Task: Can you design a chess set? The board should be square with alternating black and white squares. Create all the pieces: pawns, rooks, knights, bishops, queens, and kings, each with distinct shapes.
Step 2509:
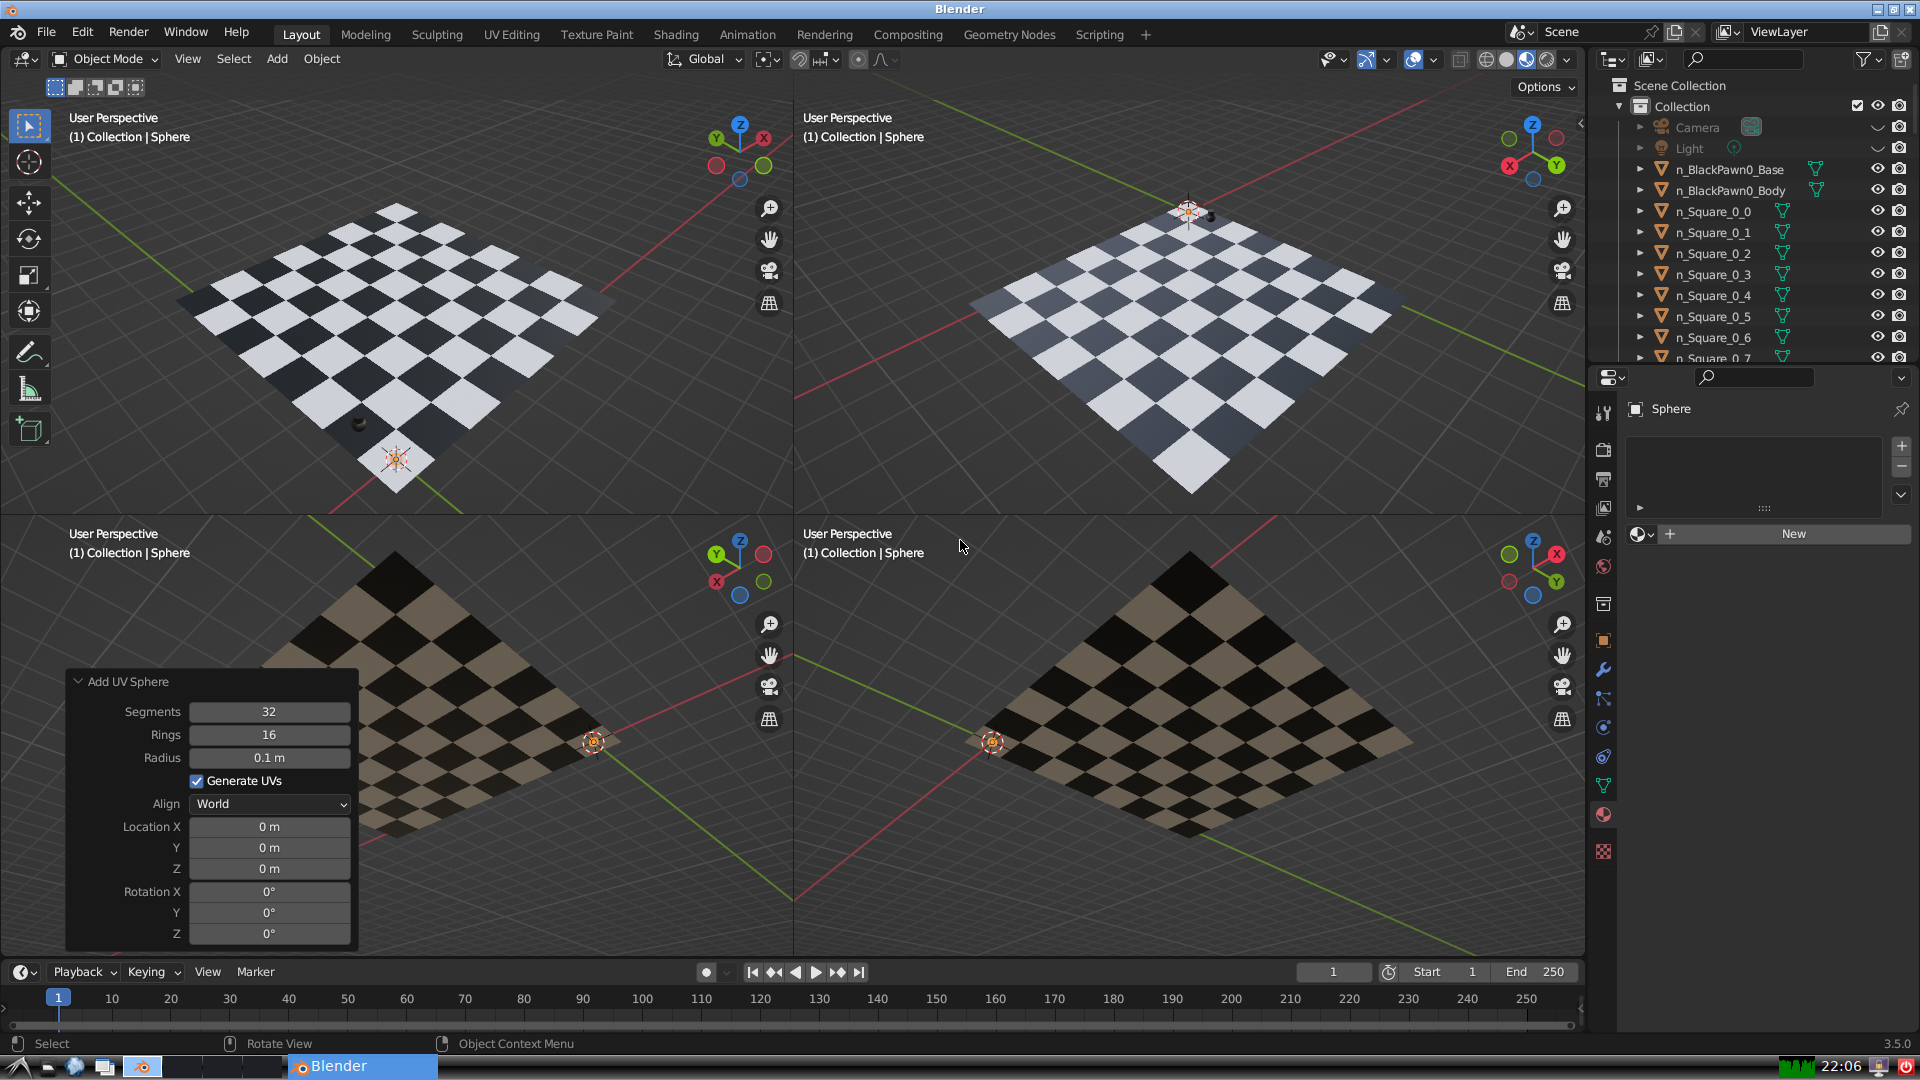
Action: {"key_press": ['Ctrl, Home']}